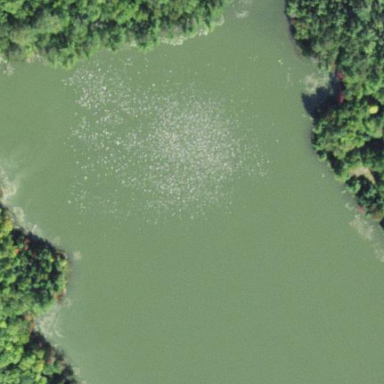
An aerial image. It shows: Lake with natural water.